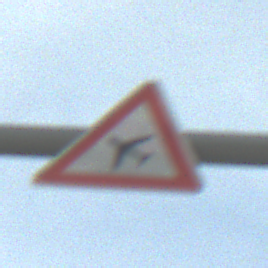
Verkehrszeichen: FlugbetriebRechts
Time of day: MorningAfternoon
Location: Outdoor (Urban)
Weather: PartlyCloudy
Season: NotSpecified
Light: Natural